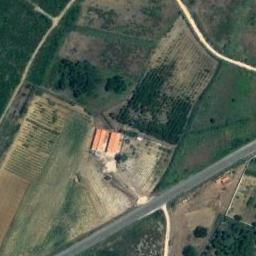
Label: terrace